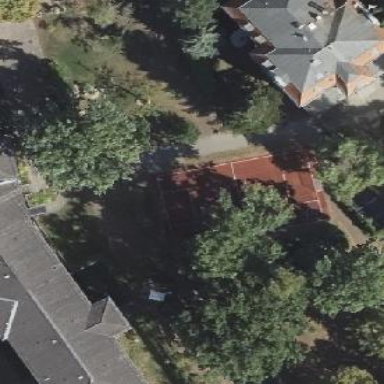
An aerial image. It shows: Basketball court in the leisure land pitch.